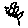
Label: flower